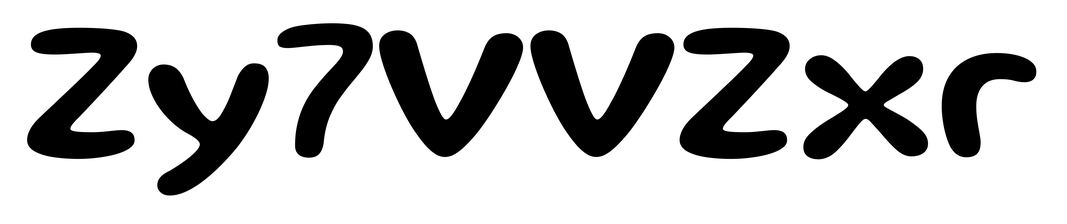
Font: Gluten_Medium